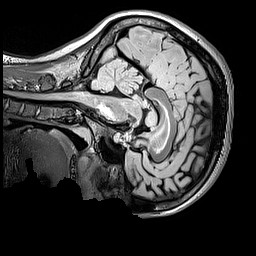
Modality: FLAIR
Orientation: sagittal
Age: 14
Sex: female
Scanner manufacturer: siemens
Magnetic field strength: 3 T
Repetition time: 5 s
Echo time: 0.388 s